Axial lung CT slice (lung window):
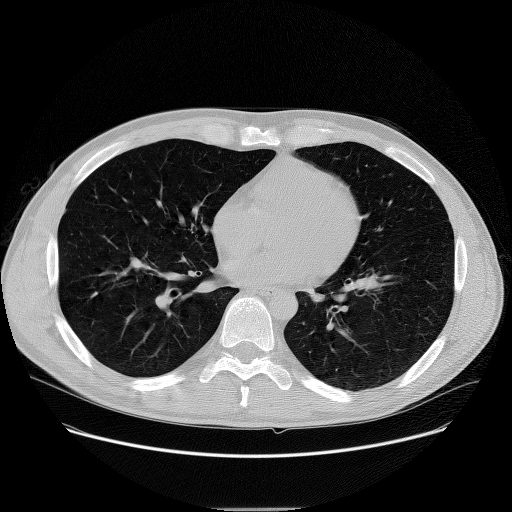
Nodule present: no